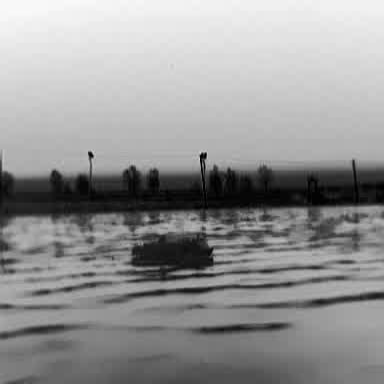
There is a container_ship in the infrared image.